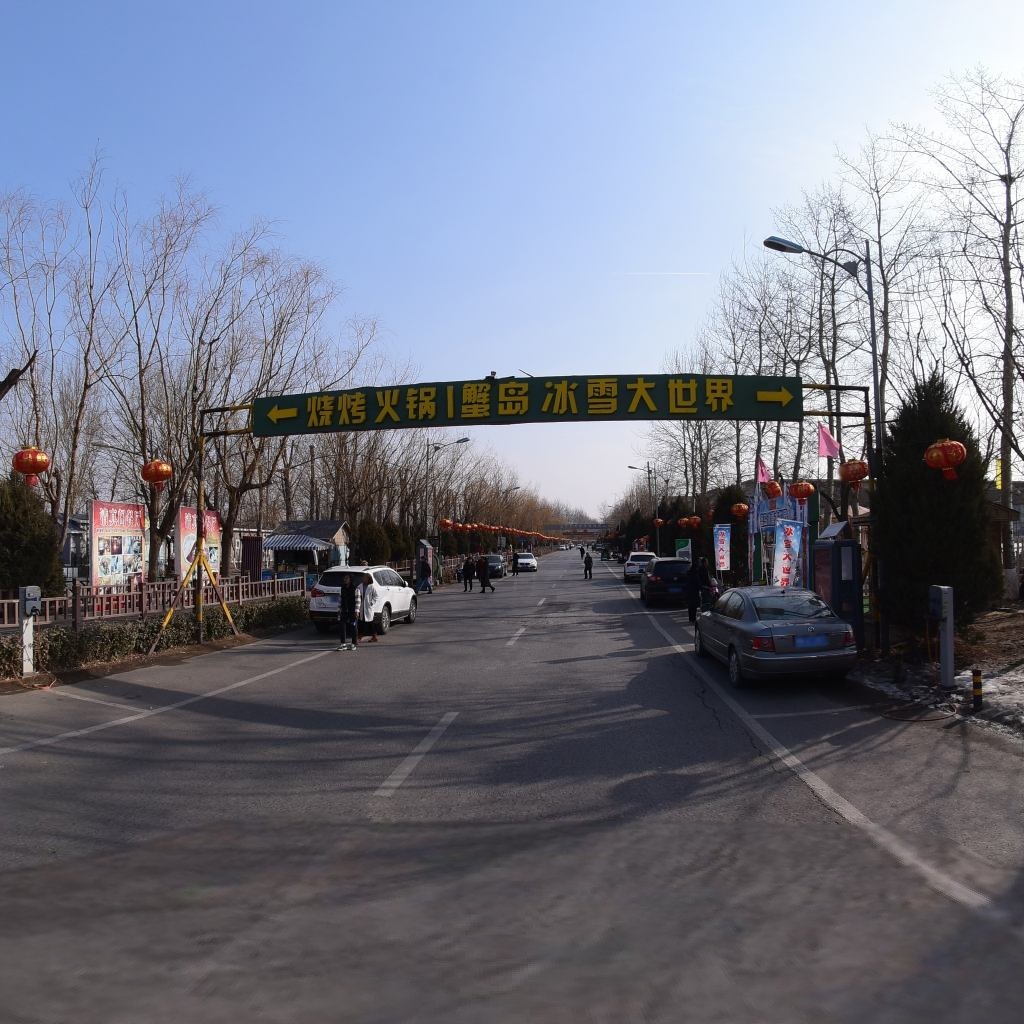
Region: Chaoyang
Road damage annotations: longitudinal crack